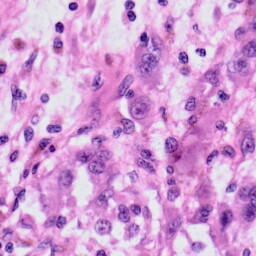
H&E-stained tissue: Skin